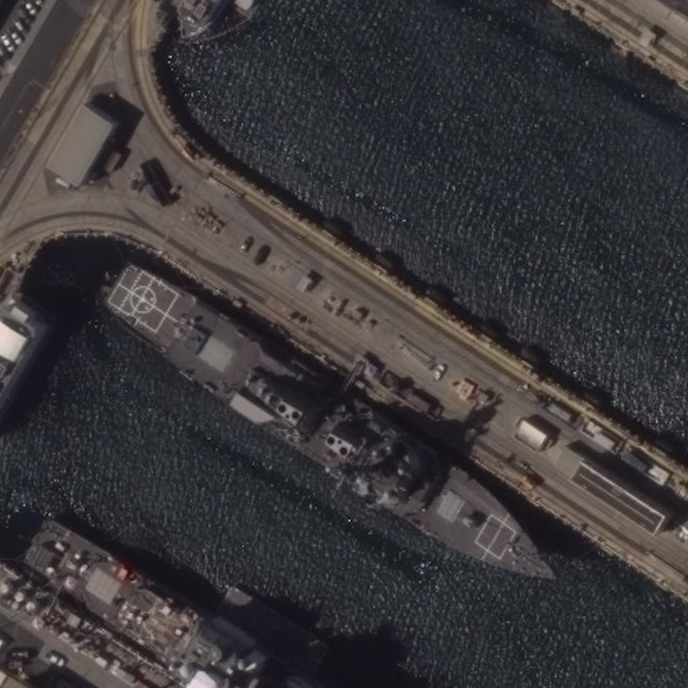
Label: destroyer